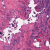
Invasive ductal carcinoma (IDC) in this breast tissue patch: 0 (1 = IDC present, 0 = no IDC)